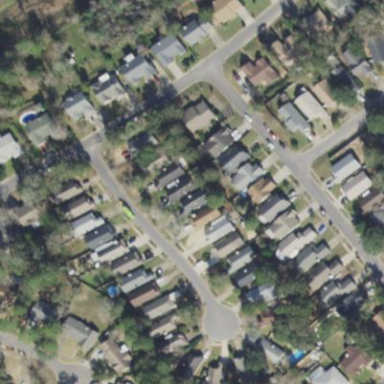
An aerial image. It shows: Residential area composed of single-family homes.